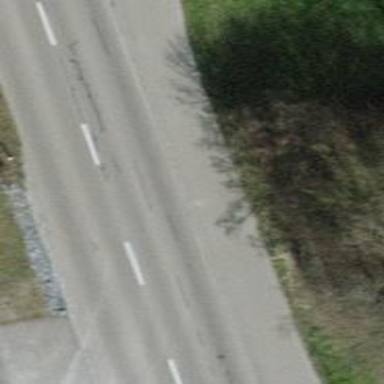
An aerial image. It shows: Asphalt cycleway.